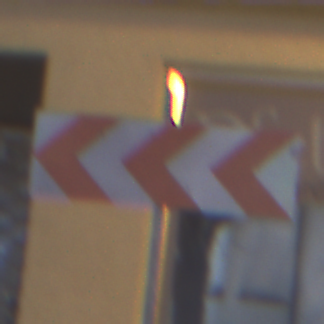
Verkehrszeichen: RichtungstafelnInKurvenGrossRechts
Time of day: Night
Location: Outdoor (Urban)
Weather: Overcast
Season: Winter
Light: Artificial